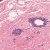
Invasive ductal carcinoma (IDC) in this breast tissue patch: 0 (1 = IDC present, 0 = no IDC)